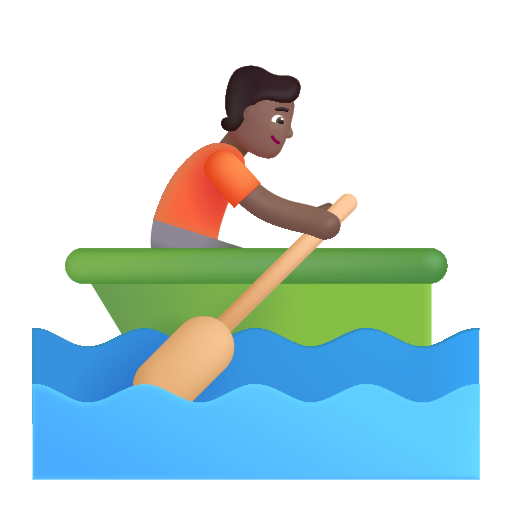
person rowing boat color  dark